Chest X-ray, AP view. Patient: 56 years old, sex F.
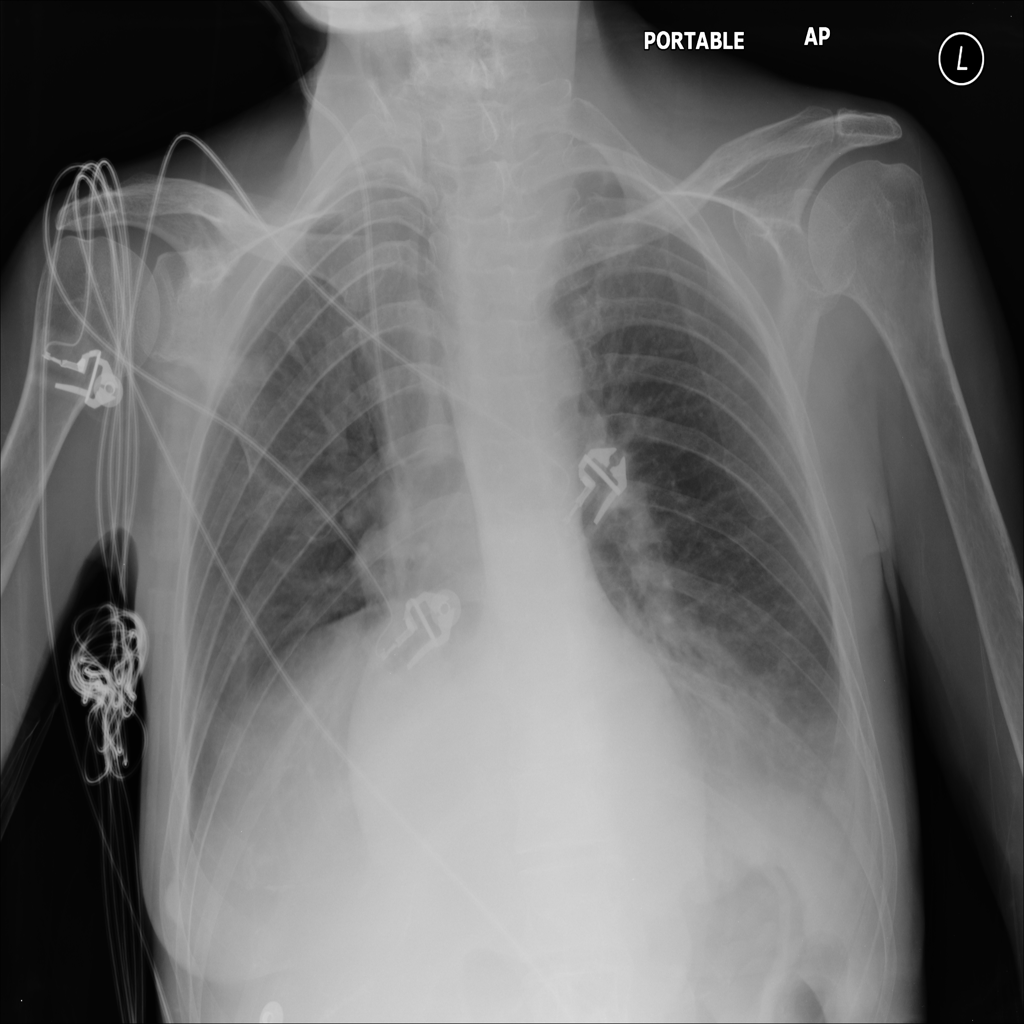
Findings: Consolidation